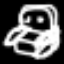
Label: chair